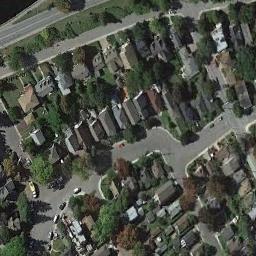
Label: medium_residential